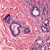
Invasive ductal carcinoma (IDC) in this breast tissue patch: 0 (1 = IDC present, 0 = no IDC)